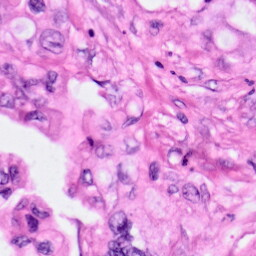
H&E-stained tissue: Pancreatic